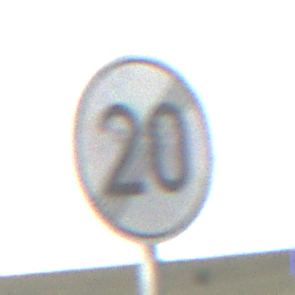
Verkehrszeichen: EndeGeschwindigkeit20
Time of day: Night
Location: Outdoor (Nature)
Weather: Overcast
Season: NotSpecified
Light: Artificial